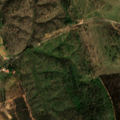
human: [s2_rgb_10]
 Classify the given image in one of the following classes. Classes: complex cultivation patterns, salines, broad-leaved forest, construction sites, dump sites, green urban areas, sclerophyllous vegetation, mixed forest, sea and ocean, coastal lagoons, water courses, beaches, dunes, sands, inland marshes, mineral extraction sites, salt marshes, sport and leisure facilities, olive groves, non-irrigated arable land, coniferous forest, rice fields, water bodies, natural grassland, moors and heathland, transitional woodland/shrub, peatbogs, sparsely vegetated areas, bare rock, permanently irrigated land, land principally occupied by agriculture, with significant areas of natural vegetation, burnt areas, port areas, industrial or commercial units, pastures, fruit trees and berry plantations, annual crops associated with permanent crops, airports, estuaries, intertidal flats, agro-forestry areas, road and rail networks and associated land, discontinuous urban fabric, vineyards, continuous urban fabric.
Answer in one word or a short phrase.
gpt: pastures, annual crops associated with permanent crops, agro-forestry areas, broad-leaved forest